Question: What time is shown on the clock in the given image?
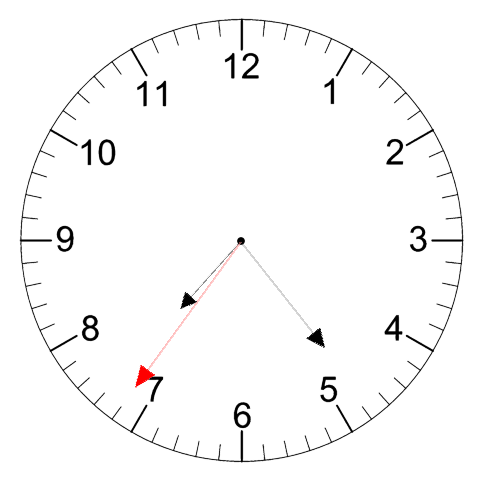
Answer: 07:23:36